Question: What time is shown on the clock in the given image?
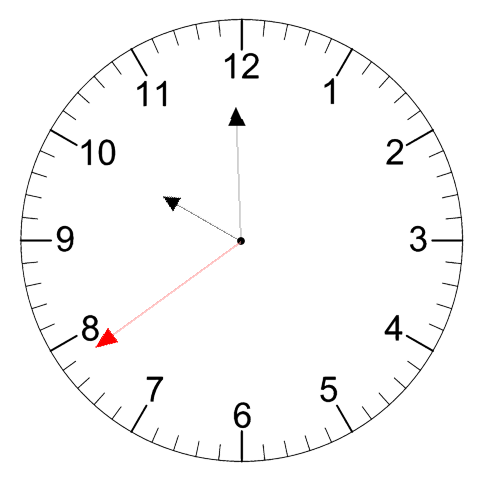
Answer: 09:59:39